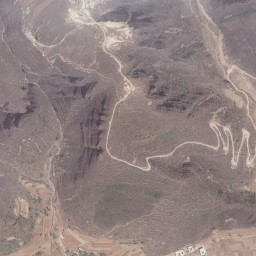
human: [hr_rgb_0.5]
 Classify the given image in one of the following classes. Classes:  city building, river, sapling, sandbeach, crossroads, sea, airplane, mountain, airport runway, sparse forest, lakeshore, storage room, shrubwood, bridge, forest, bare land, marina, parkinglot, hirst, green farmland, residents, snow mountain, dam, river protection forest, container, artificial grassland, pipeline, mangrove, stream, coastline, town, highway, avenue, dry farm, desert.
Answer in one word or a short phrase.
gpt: mountain